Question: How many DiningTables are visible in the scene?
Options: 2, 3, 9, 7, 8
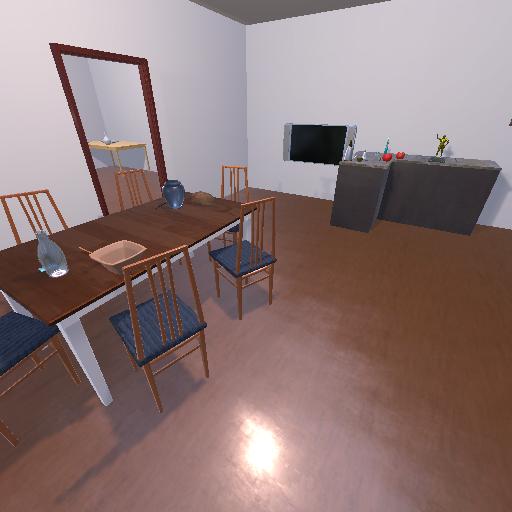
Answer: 2